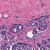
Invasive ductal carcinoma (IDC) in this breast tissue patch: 1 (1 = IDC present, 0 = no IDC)